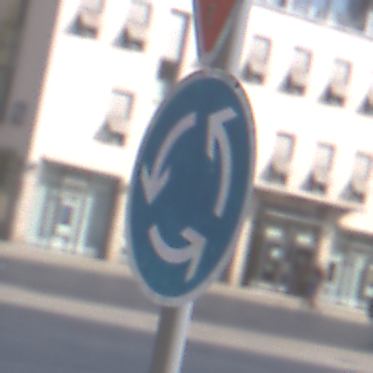
Verkehrszeichen: Kreisverkehr
Zusatzzeichen oben: VorfahrtGewaehren
Umgebung: Outdoor, Urban
Tageszeit: MorningAfternoon
Wetter: Clear
Licht: Natural
Jahreszeit: NotSpecified
Kontrast: HighContrast